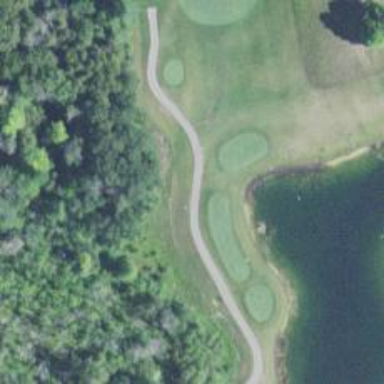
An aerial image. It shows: Pathway for golfing.